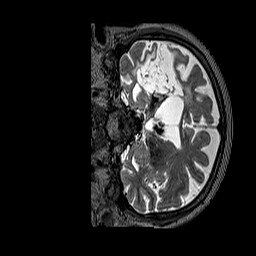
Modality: T2w
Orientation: coronal
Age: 66
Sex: female
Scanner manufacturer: siemens
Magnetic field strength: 3 T
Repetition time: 3.2 s
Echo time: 0.567 s